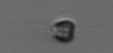
Label: Apedinella